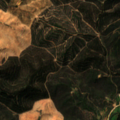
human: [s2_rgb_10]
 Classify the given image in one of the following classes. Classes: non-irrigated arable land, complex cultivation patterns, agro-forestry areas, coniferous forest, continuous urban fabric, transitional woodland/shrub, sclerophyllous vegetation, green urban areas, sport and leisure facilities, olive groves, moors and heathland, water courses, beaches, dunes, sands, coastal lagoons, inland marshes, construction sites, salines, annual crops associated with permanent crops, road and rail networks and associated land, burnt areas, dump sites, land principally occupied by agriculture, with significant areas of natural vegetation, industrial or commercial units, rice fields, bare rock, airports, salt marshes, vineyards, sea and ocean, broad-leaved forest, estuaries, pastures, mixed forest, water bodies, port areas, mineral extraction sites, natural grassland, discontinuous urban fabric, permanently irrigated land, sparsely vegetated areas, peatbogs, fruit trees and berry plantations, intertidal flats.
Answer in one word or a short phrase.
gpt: land principally occupied by agriculture, with significant areas of natural vegetation, broad-leaved forest, sclerophyllous vegetation, transitional woodland/shrub